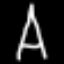
Label: The Eiffel Tower